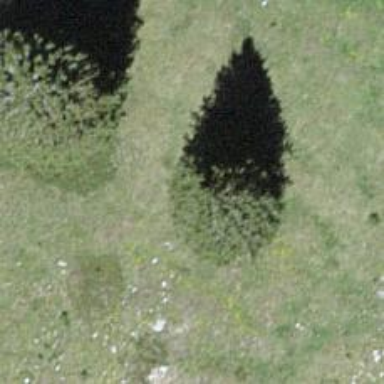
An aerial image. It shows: Needle-leaved tree in nature.